Question: I want to have different tick label formats for x axis
Something like this.
1st Nov then Time format should be Hour..

Is it possible by using jFreeChart 'TimePeriodValues' and 'TimePeriodValuesCollection' dataset.
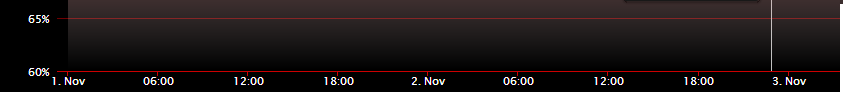
Answer: You will need to use a 'DateFormatOverride' with two 'SimpleDateFormat's one for the intermediate periods and another for midnight, Try this:
'''
XYPlot plot = (XYPlot) chart.getPlot();
DateAxis axis = (DateAxis) plot.getDomainAxis();
axis.setTickUnit(new DateTickUnit(DateTickUnitType.HOUR, 6, new SimpleDateFormat("HH:mm")));
final SimpleDateFormat hourFmt = new SimpleDateFormat("HH:mm");
final SimpleDateFormat datFmt = new SimpleDateFormat("d.MMM");
axis.setDateFormatOverride(new DateFormat(){
@SuppressWarnings("deprecation")
@Override
public StringBuffer format(Date date, StringBuffer toAppendTo,FieldPosition fieldPosition) {
if ( date.getHours() == 0 ) {
return datFmt.format(date, toAppendTo, fieldPosition);
} else {
return hourFmt.format(date, toAppendTo, fieldPosition);
}
}
@Override
public Date parse(String source, ParsePosition pos) {
return hourFmt.parse(source,pos);
}
});
'''